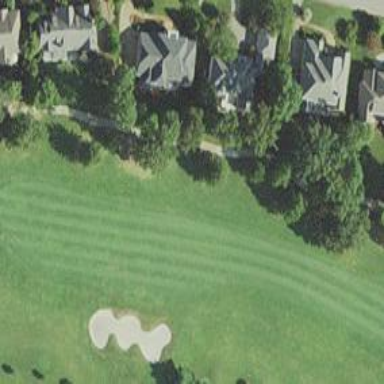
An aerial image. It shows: Grassy area designated as golf fairway.